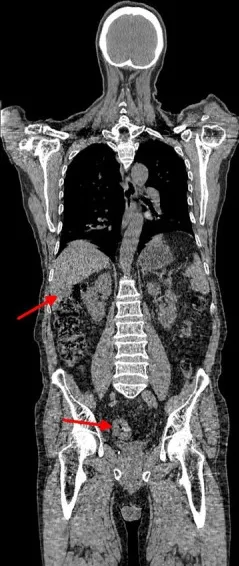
Coronal plane;. CT image revealing the rectal, and ,liver lesions.
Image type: radiology (ct)